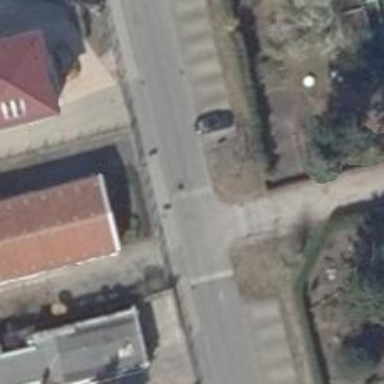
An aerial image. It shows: Traffic calming table.